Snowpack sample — Snodgrass Mountain, Crested Butte, Colorado (2/4/25, 12:06 PM MST)
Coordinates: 38.923, -106.968
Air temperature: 35 °F
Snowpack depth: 80 cm
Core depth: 30 cm
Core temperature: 35.6 °F
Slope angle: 14°, slope face: 78°
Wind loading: low
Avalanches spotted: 0
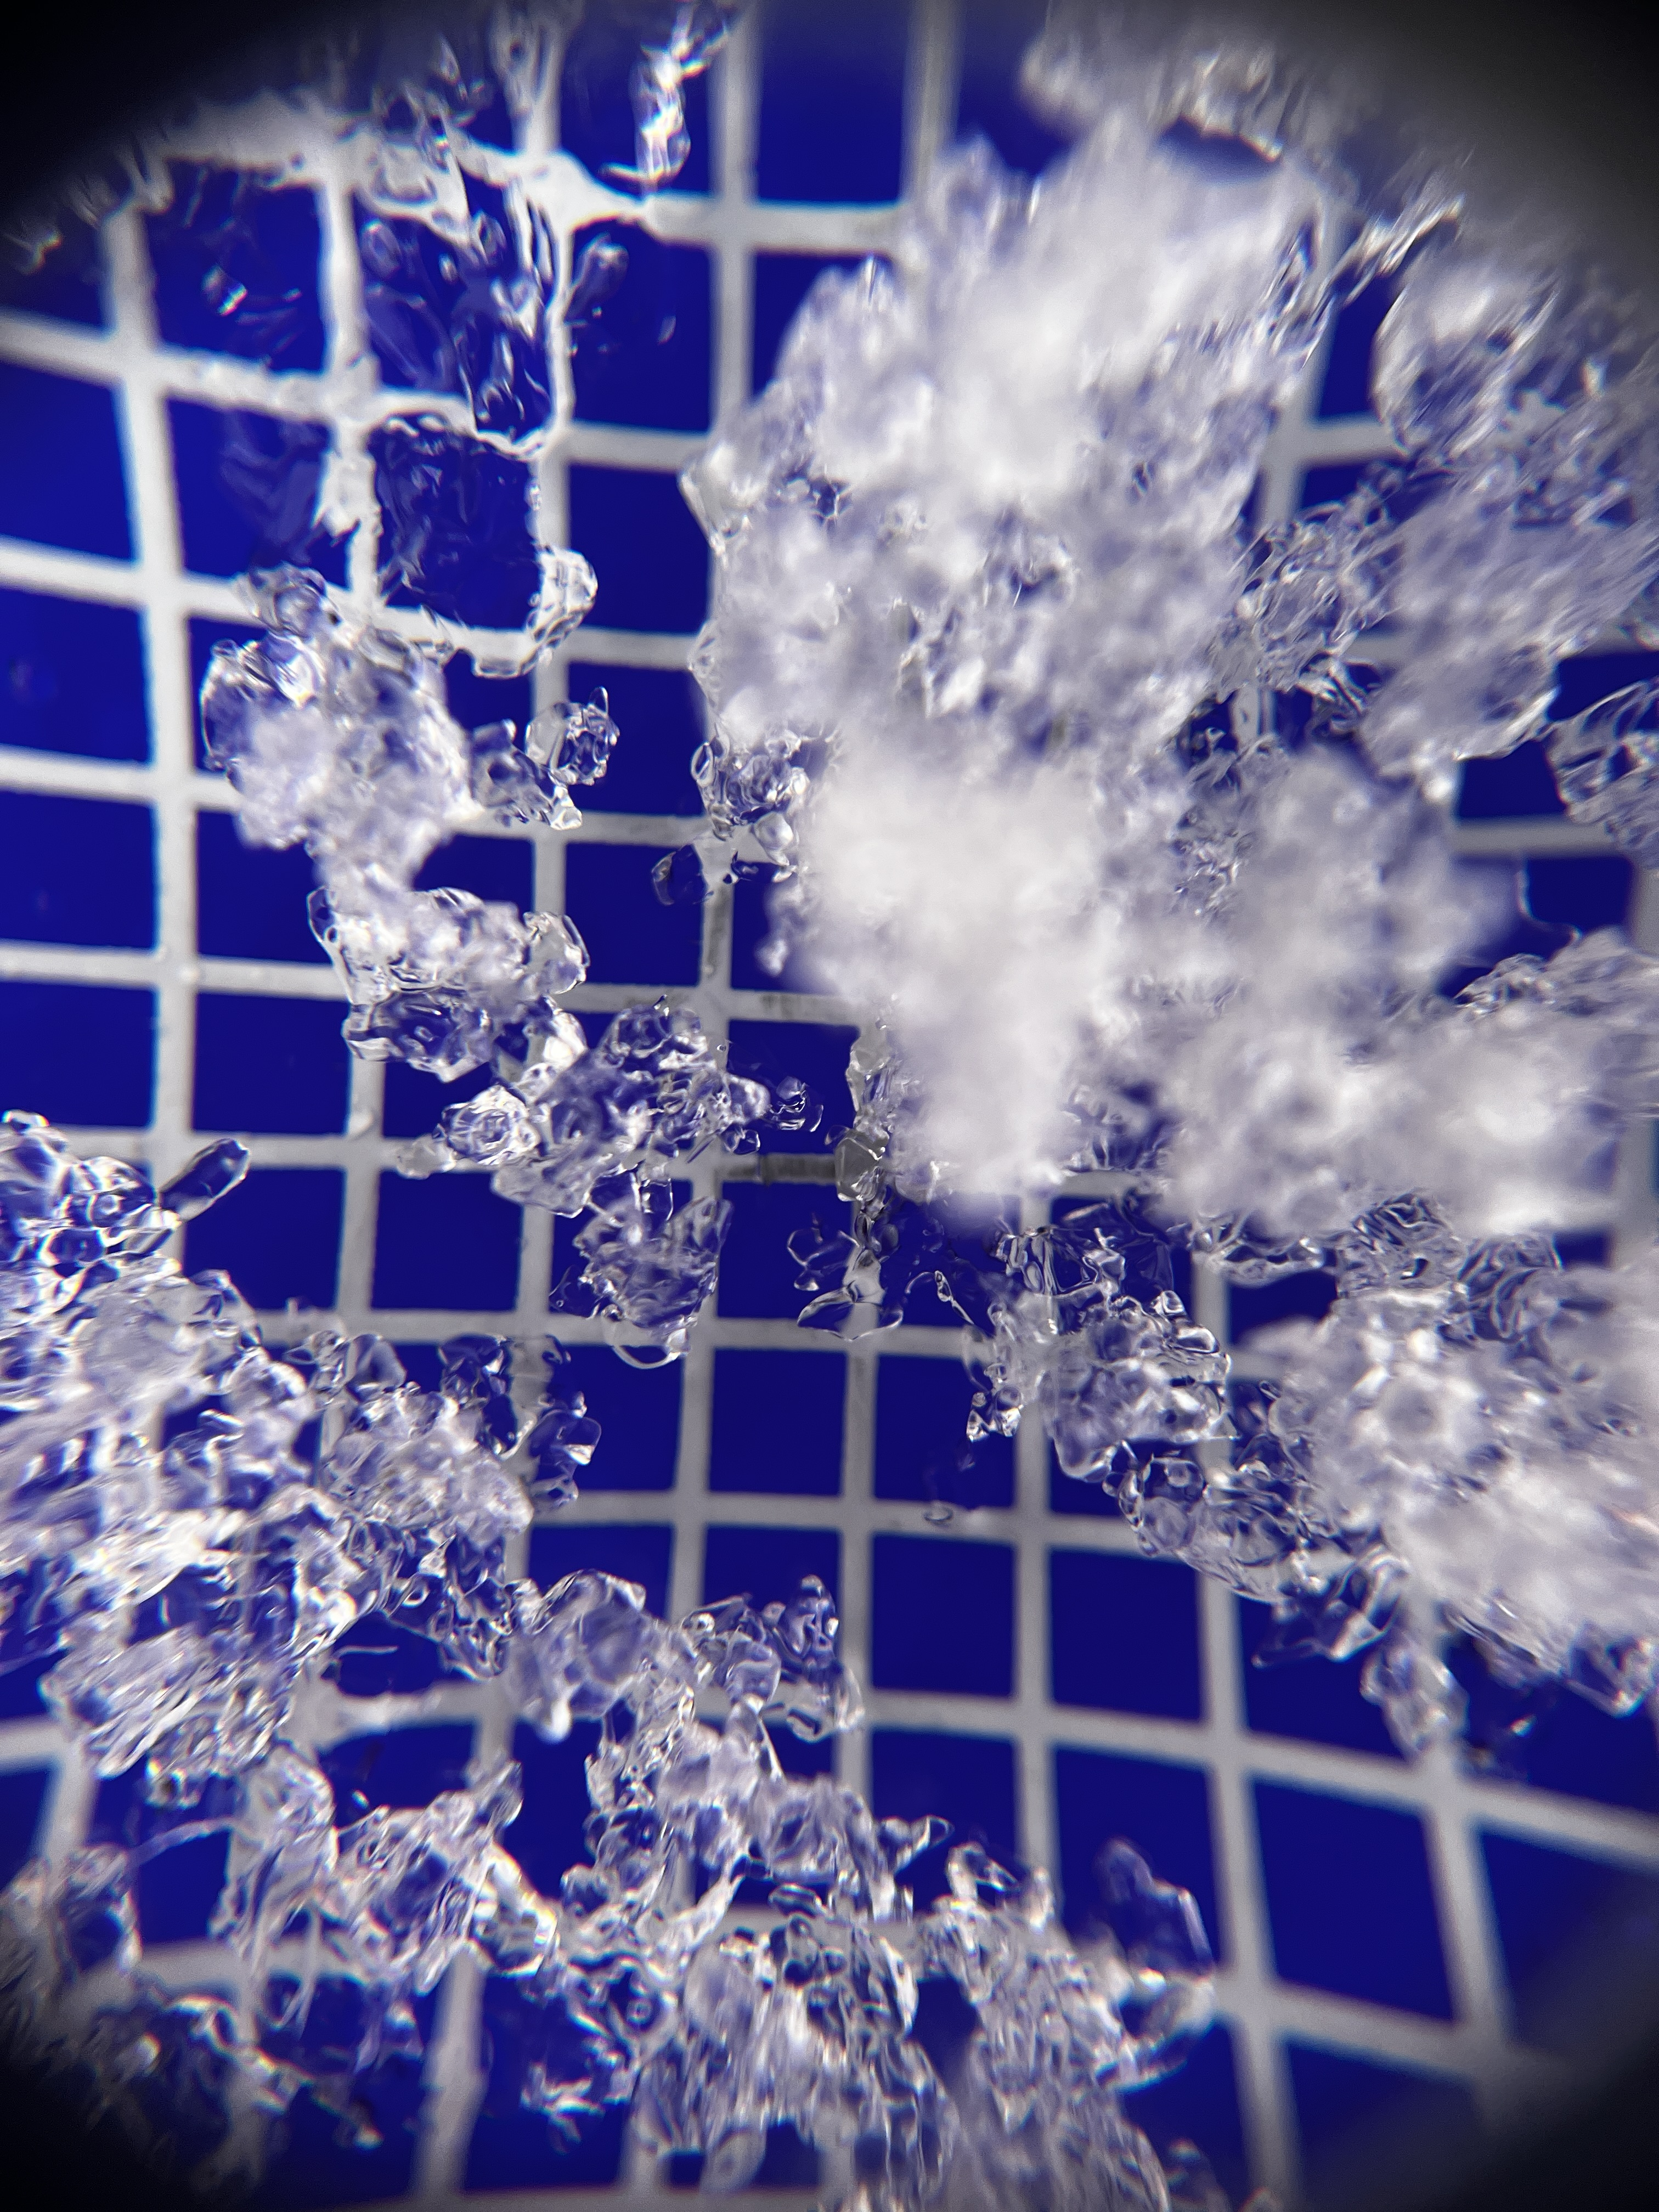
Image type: magnified_profile
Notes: No avalanches nearby, unusually warm weather for the last month reported by residents, Collected 25 yards from treeline